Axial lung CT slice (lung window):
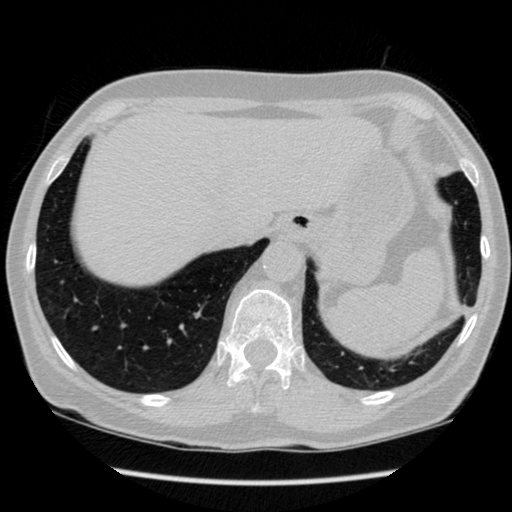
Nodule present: no